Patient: sex M, age 47
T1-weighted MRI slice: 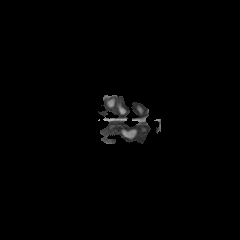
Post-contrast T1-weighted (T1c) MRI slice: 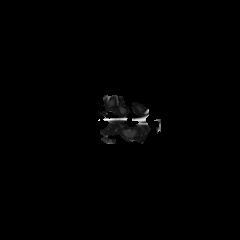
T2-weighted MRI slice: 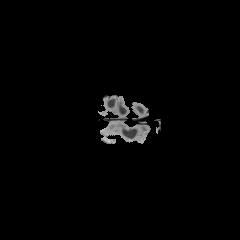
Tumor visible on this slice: no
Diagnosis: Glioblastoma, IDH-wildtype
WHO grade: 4